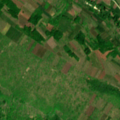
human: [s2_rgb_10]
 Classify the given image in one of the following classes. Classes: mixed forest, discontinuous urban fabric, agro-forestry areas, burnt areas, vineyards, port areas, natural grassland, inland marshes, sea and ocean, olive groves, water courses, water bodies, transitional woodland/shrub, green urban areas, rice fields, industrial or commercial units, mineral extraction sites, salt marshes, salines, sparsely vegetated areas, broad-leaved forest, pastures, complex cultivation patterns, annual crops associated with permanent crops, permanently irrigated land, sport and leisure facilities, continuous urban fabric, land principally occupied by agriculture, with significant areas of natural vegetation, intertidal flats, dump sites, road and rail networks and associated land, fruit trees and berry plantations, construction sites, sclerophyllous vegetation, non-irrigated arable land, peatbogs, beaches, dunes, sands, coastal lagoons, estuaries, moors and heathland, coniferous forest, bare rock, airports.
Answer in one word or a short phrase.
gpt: complex cultivation patterns, land principally occupied by agriculture, with significant areas of natural vegetation, transitional woodland/shrub